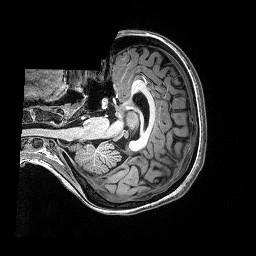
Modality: T1w
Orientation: axial